Question: I have a .csv file that when opened in Excel looks like this:

My code:
'''
myfile = open("/Users/it/Desktop/Python/In-Class Programs/countries.csv", "rb")
countries = []
for item in myfile:
a = item.split(",")
countries.append(a)
hdi_list = []
for acountry in countries:
hdi = acountry[3]
try:
hdi_list.append(float(hdi))
except:
pass
average = round(sum(hdi_list)/len(hdi_list), 2)
maxNumber = round(max(hdi_list), 2)
minNumber = round(min(hdi_list), 2)
'''
This code works well, however, when I find the max,min, or avg I need to grab the corresponding name of the country and print that as well.
How can I change my code to grab the country name of the min,max, avg as well?
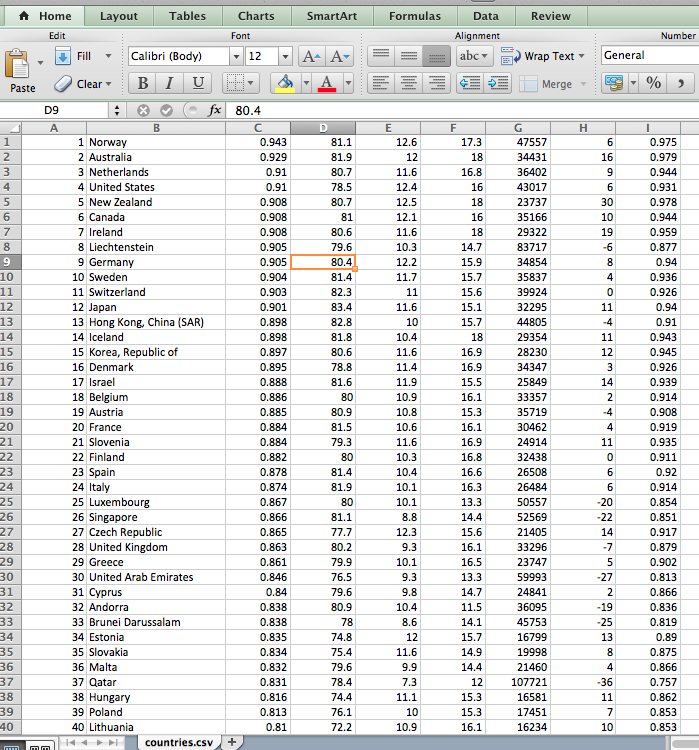
Answer: The following approach is close enough to your implementation that I think it might be useful. However, if you start working with larger or more complicated csv files, you should look into packages like "csv.reader" or "Pandas" (as previously mentioned). They are more robust and efficient in working with complex .csv data. You could also work through Excel with the "xlrd" package.
In my opinion, the simplest solution to reference country names with their respective values is to combine your 'for loops'. Instead of looping through your data twice (in two separate 'for loops') and creating two separate lists, use a single 'for loop' and create a dictionary with relevant data (ie. "country name", "hdi"). You could also create a tuple (as previously mentioned) but I think dictionaries are more explicit.
'''
myfile = open("/Users/it/Desktop/Python/In-Class Programs/countries.csv", "rb")
countries = []
for line in myfile:
country_name = line.split(",")[1]
value_of_interest = float(line.split(",")[3])
countries.append(
{"Country Name": country_name,
"Value of Interest": value_of_interest})
ave_value = sum([country["Value of Interest"] for country in countries])/len(countries)
max_value = max([country["Value of Interest"] for country in countries])
min_value = min([country["Value of Interest"] for country in countries])
print "Country Average == ", ave_value
for country in countries:
if country["Value of Interest"] == max_value:
print "Max == {country}:{value}".format(country["Country Name"], country["Value of Interest"])
if country["Value of Interest"] == min_value:
print "Min == {country}:{value}".format(country["Country Name"], country["Value of Interest"])
'''
Note that this method returns multiple countries if they have equal min/max values.
If you are dead-set on creating separate lists (like your current implementation), you might consider zip() to connect your lists (by index), where
'''
zip(countries, hdi_list) = [(countries[1], hdi_list[1]), ...]
'''
For example:
'''
for country in zip(countries, hdi_list):
if country[1] == max_value:
print country[0], country[1]
'''
with similar logic applied to the min and average. This method works but is less explicit and more difficult to maintain.